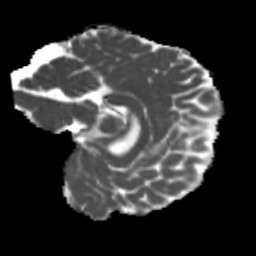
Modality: MD
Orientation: sagittal
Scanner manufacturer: siemens
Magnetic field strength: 3 T
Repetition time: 4 s
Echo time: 0.0594 s